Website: home-depot
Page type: account-selection
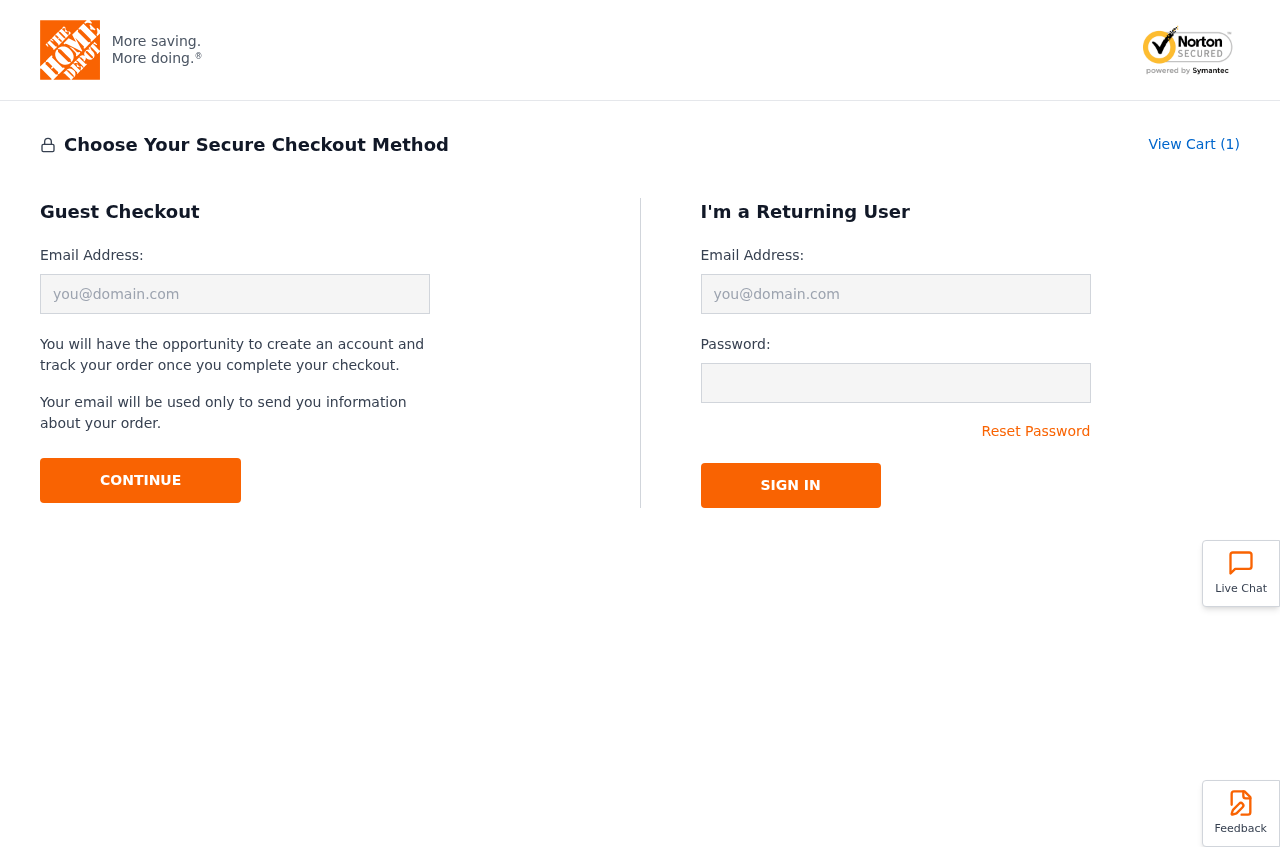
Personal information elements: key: PII_EMAIL
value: mleonard@yahoo.com
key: PII_LOGIN_USERNAME
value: mleonard811
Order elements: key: ORDER_NUM_ITEMS
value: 1